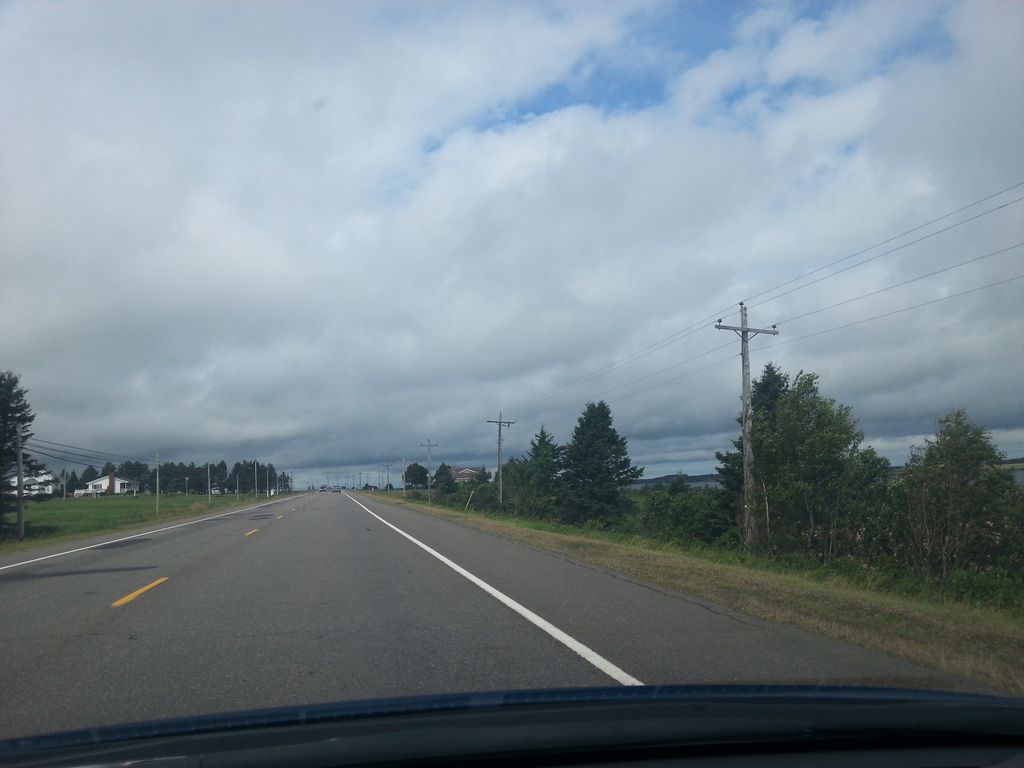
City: charlottetown